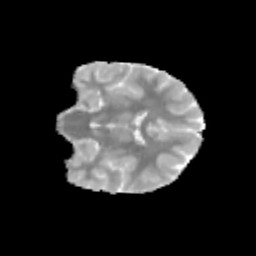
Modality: MD
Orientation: coronal
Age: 11
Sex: male
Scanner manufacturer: siemens
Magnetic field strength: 3 T
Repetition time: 3.8 s
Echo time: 0.07 s